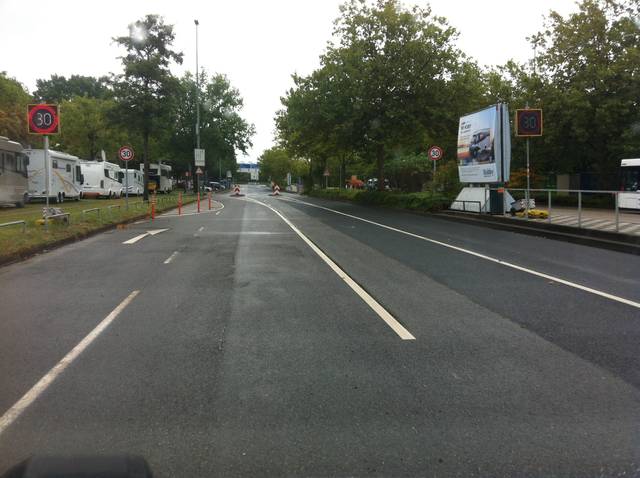
Region: Germany
Coordinates: 51.267, 6.722